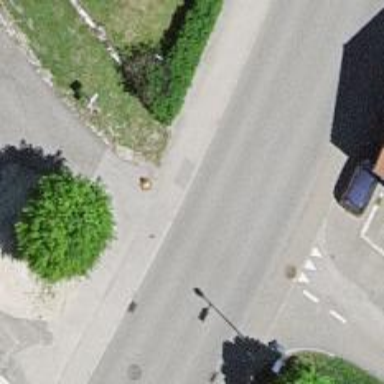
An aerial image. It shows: Primary road with asphalt surface.